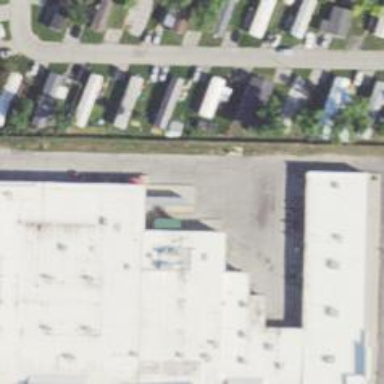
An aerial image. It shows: Retail building.